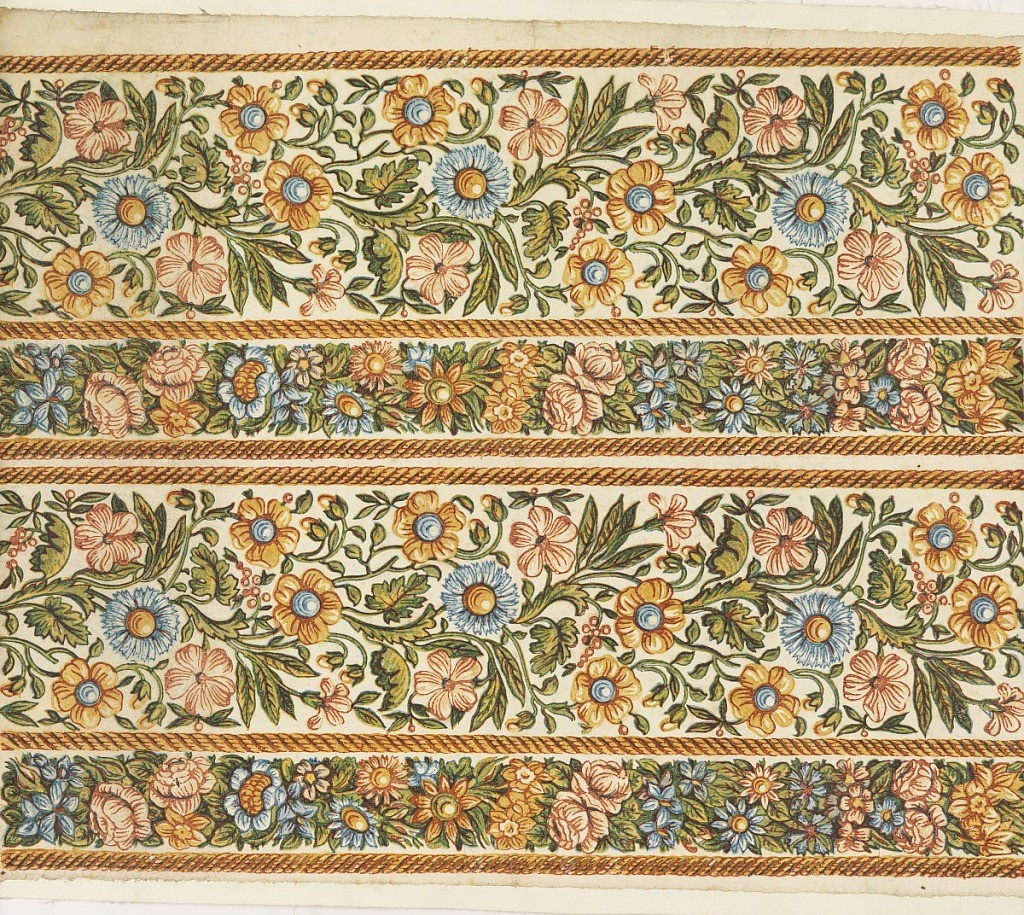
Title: Border
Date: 1800–1825
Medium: Block-printed
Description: Floral border printed two across. Printed in colors on cream-colored paper.